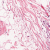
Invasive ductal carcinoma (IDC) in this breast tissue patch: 0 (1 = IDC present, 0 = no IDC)